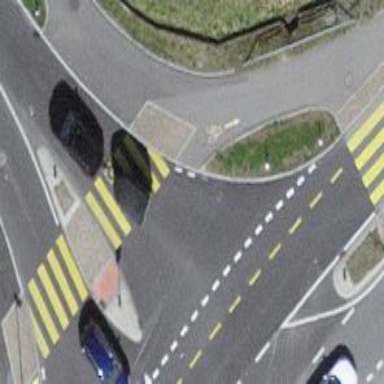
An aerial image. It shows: Kerb barrier.